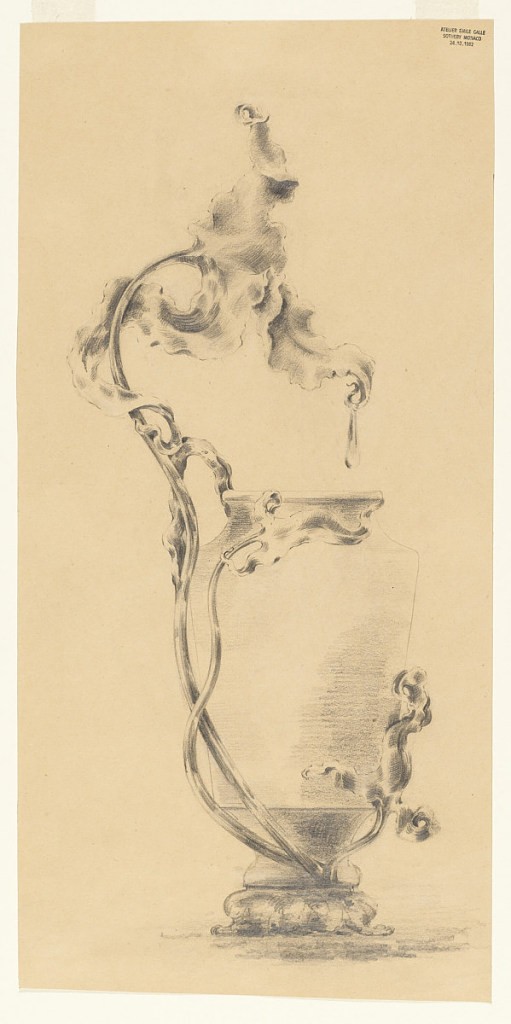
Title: Design for a Bronze Mounted Vase
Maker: Emile Gallé, French, 1846 - 1904
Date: ca. 1890
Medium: Graphite on wove paper
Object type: Drawing
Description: Design for a symmetrical vase, sitting on a raised foot, flaring out from the bottom, narrowing at the neck, topped with a lipped rim. Its ornamentation comprises an asymmetrical composition with three vine-like tendrils rising from the base of the vase, and terminating in lush leaves. One is short; two longer vines rise up the side of the vase, the largest of which leans over the top of the bowl.